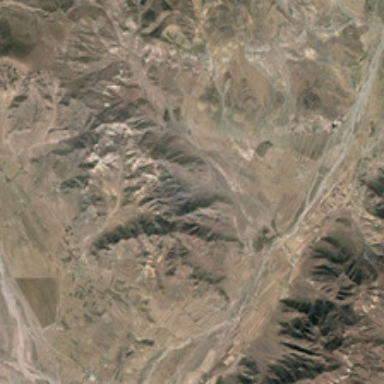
It is a piece of khaki mountain .